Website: macys
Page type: billing-address
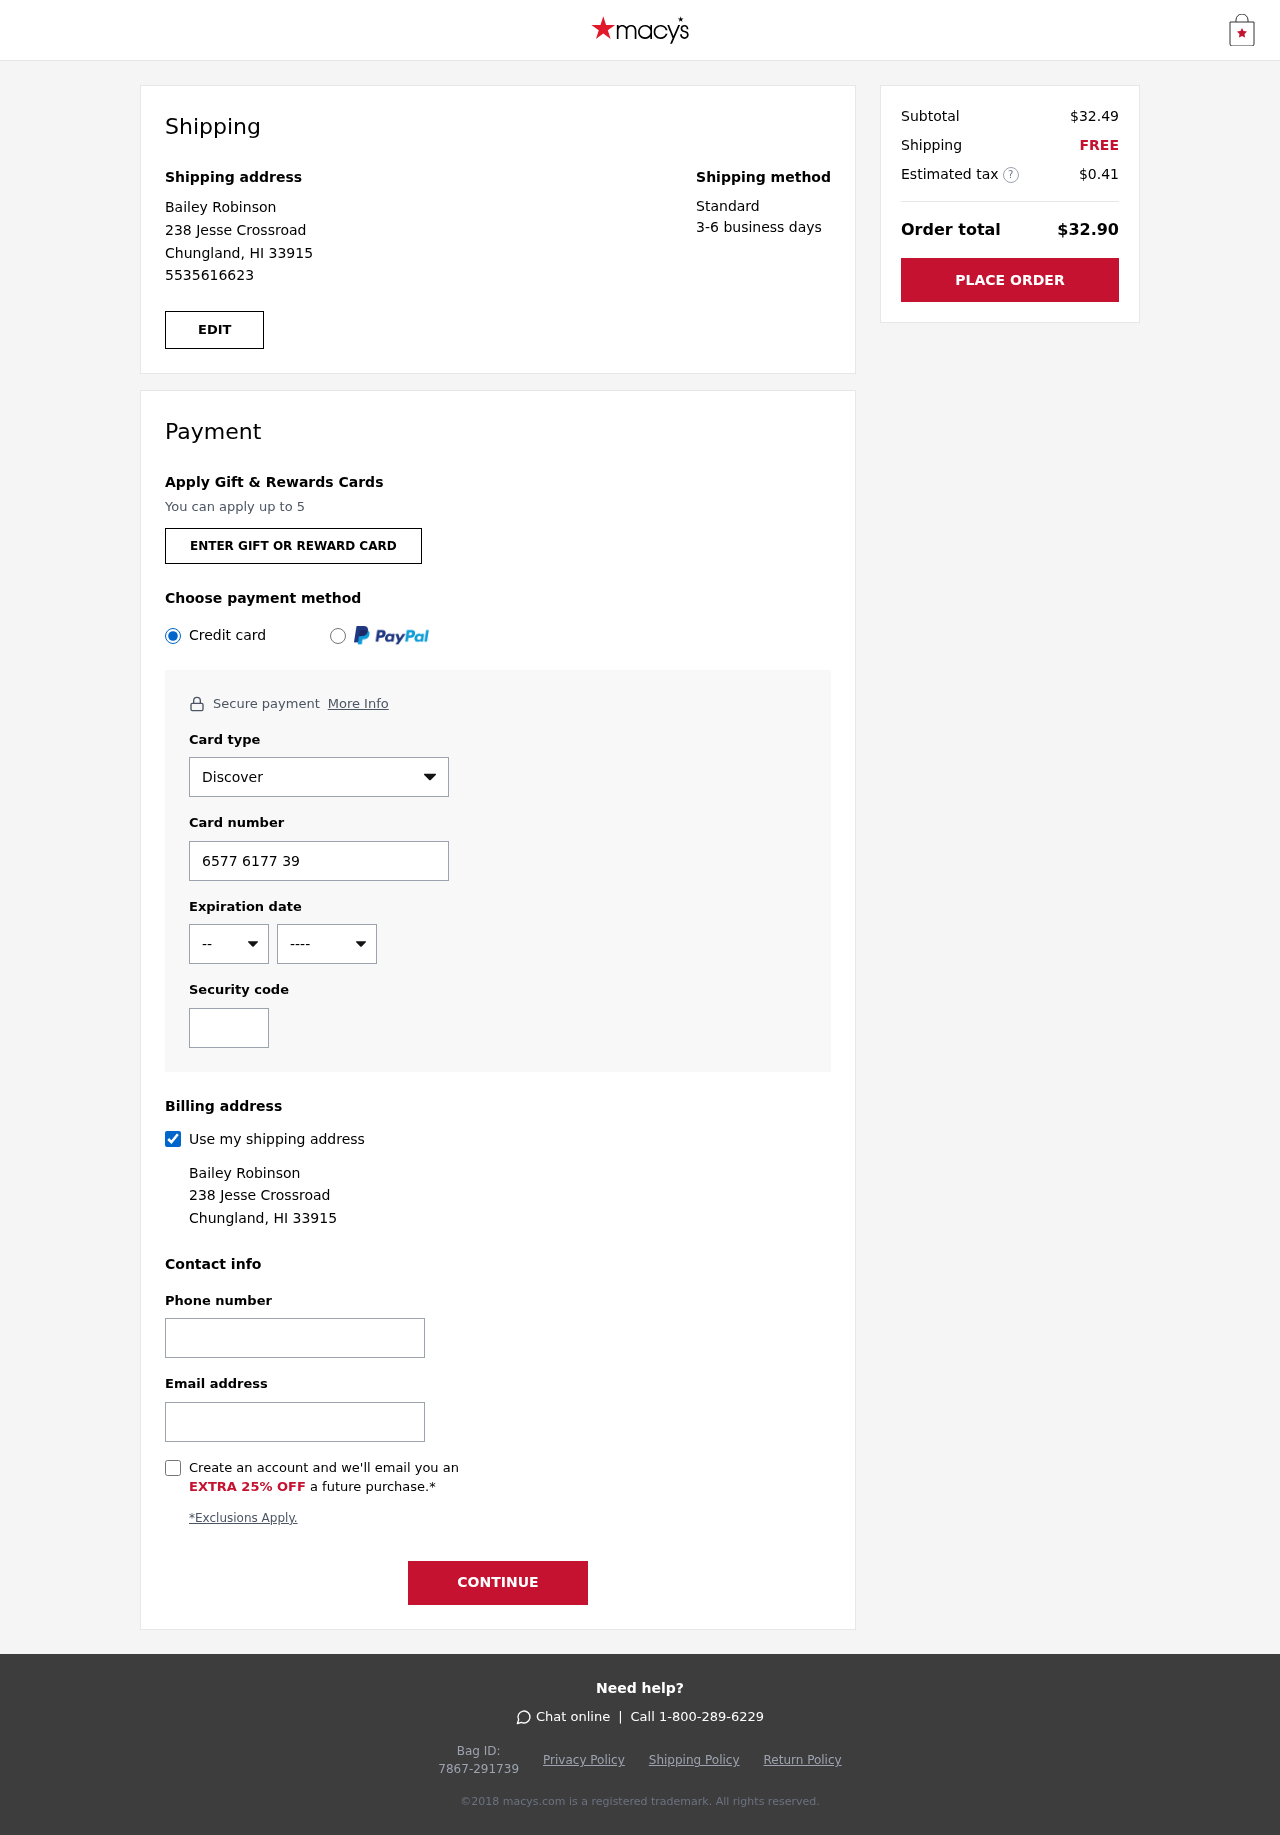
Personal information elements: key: PII_CARD_CVV
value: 954
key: PII_CARD_EXPIRY_MONTH
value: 12
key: PII_CARD_EXPIRY_YEAR
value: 28
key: PII_CARD_NUMBER
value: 6577 6177 3951 5139
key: PII_CARD_TYPE
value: Discover
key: PII_EMAIL
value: baileyrobinson@yahoo.com
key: PII_FULLNAME
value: Bailey Robinson
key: PII_PHONE
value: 5535616623
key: PII_STREET
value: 238 Jesse Crossroad
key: PII_CITY_STATE_ZIP
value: Chungland, HI 33915
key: PII_FIRSTNAME
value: Bailey
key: PII_LASTNAME
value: Robinson
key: PII_FULLNAME2
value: Bailey Robinson
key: PII_FULLNAME3
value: Bailey Robinson
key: PII_FIRSTNAME2
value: Bailey
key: PII_FIRSTNAME3
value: Bailey
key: PII_LASTNAME2
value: Robinson
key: PII_LASTNAME3
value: Robinson
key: PII_FIRSTNAME_DERIVED
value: Bailey
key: PII_LASTNAME_DERIVED
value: Robinson
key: PII_FULLNAME_DERIVED
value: Bailey Robinson
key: PII_NAME_FULL_DERIVED
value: Bailey Robinson
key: PII_PHONE2
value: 5535616623
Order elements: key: ORDER_SUBTOTAL
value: $32.49
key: ORDER_SHIPPING_COST
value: FREE
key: ORDER_TAX
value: $0.41
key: ORDER_TOTAL
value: $32.90